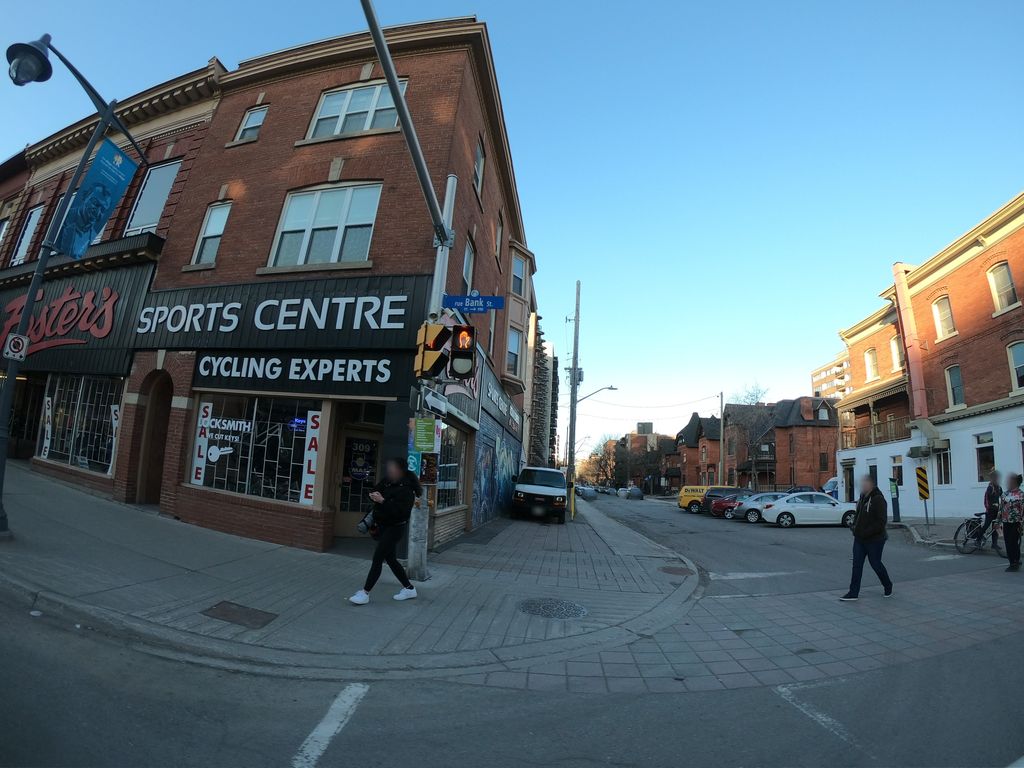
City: ottawa-gatineau